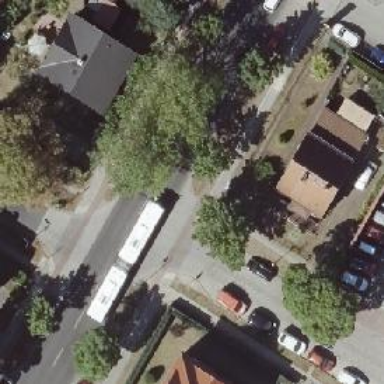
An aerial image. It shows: Sidewalk along the footway.